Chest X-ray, AP view. Patient: 42 years old, sex M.
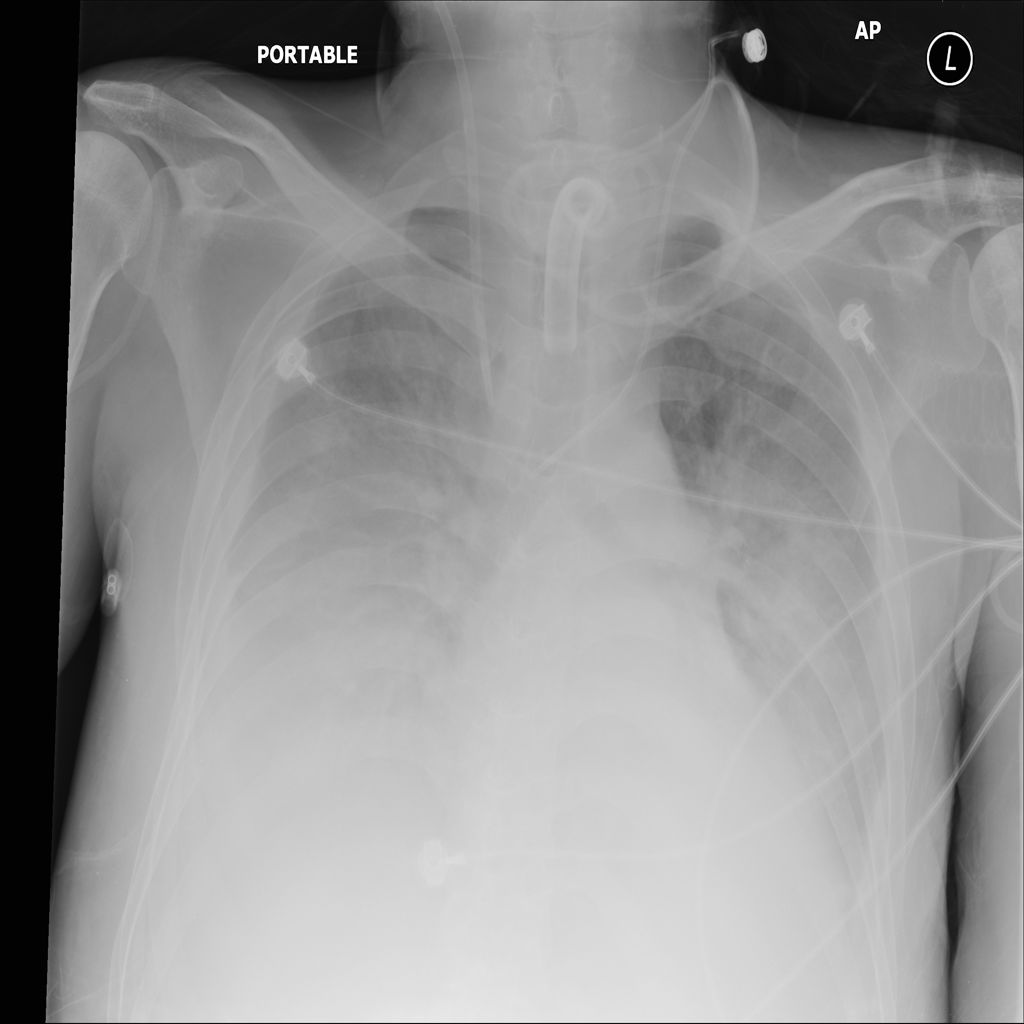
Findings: Effusion